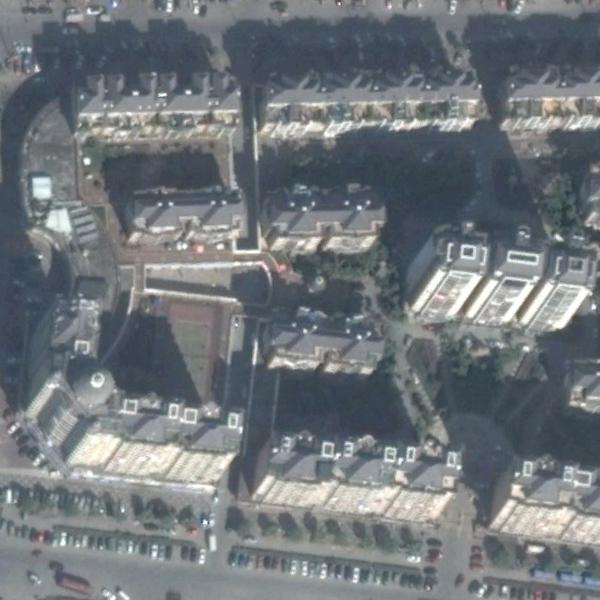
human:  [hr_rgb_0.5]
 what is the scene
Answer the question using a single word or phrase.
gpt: commercial